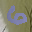
Label: 6